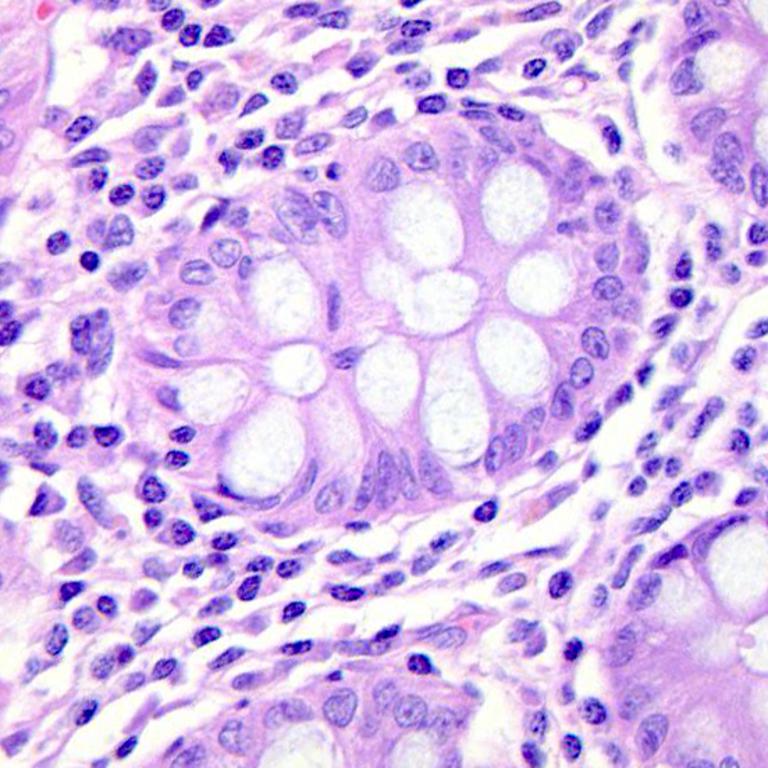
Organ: colon
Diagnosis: benign